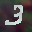
Label: 3